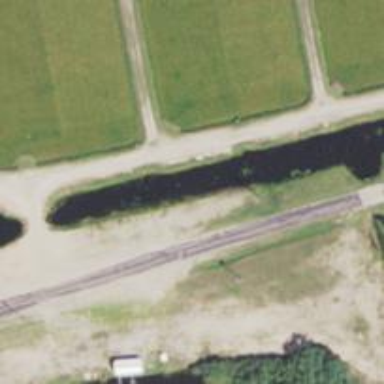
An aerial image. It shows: Canal.